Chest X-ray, PA view. Patient: 37 years old, sex F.
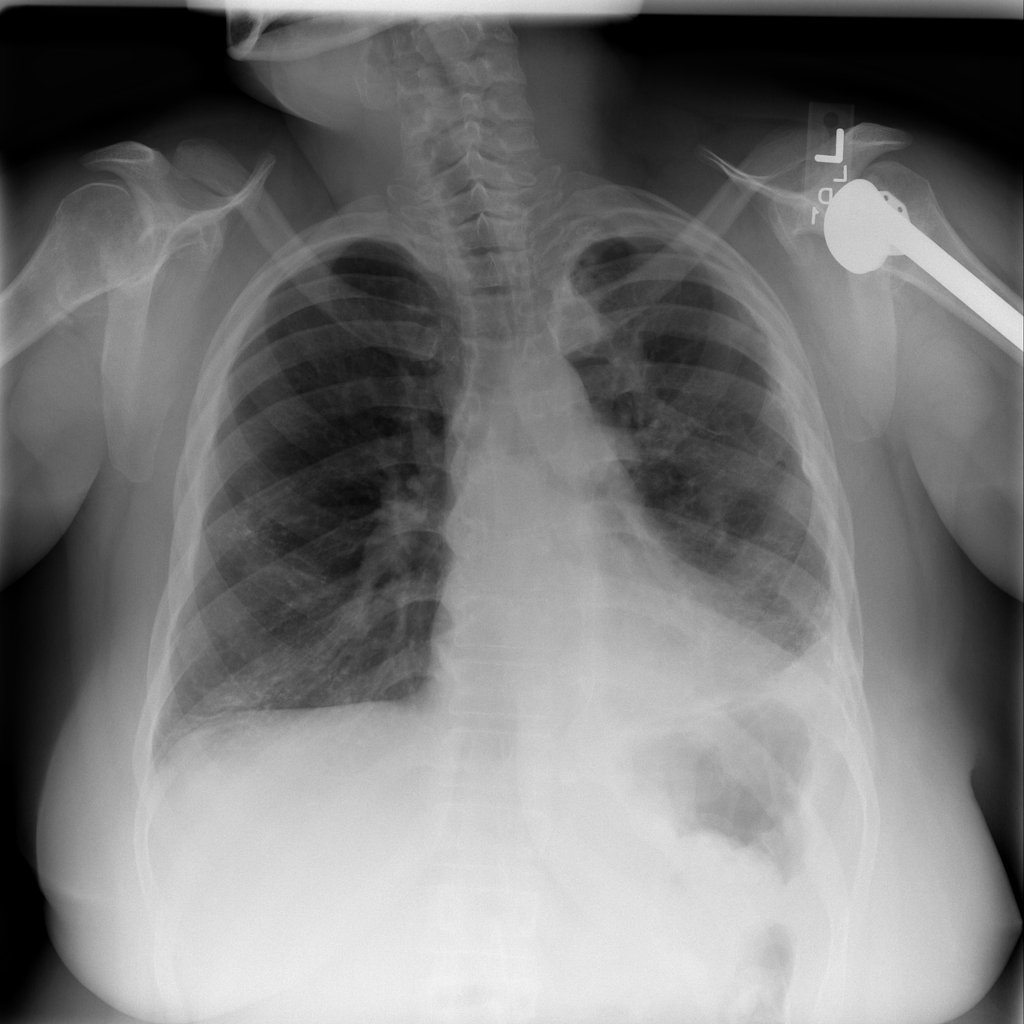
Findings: No Finding